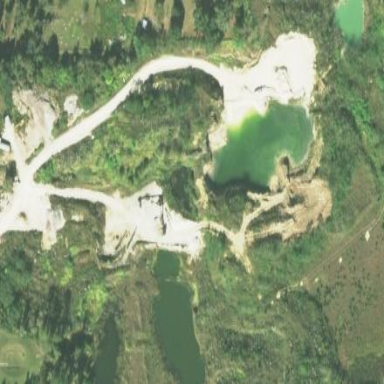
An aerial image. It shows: Quarry area.